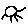
Label: sun